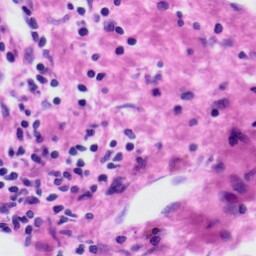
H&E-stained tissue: Liver